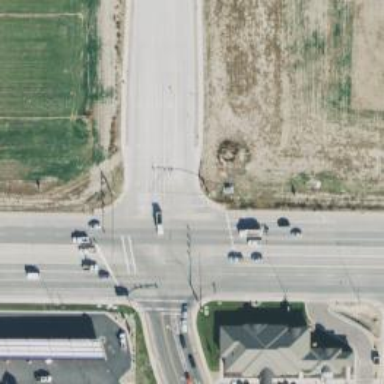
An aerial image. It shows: Crossing on the road with line markings.